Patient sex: M
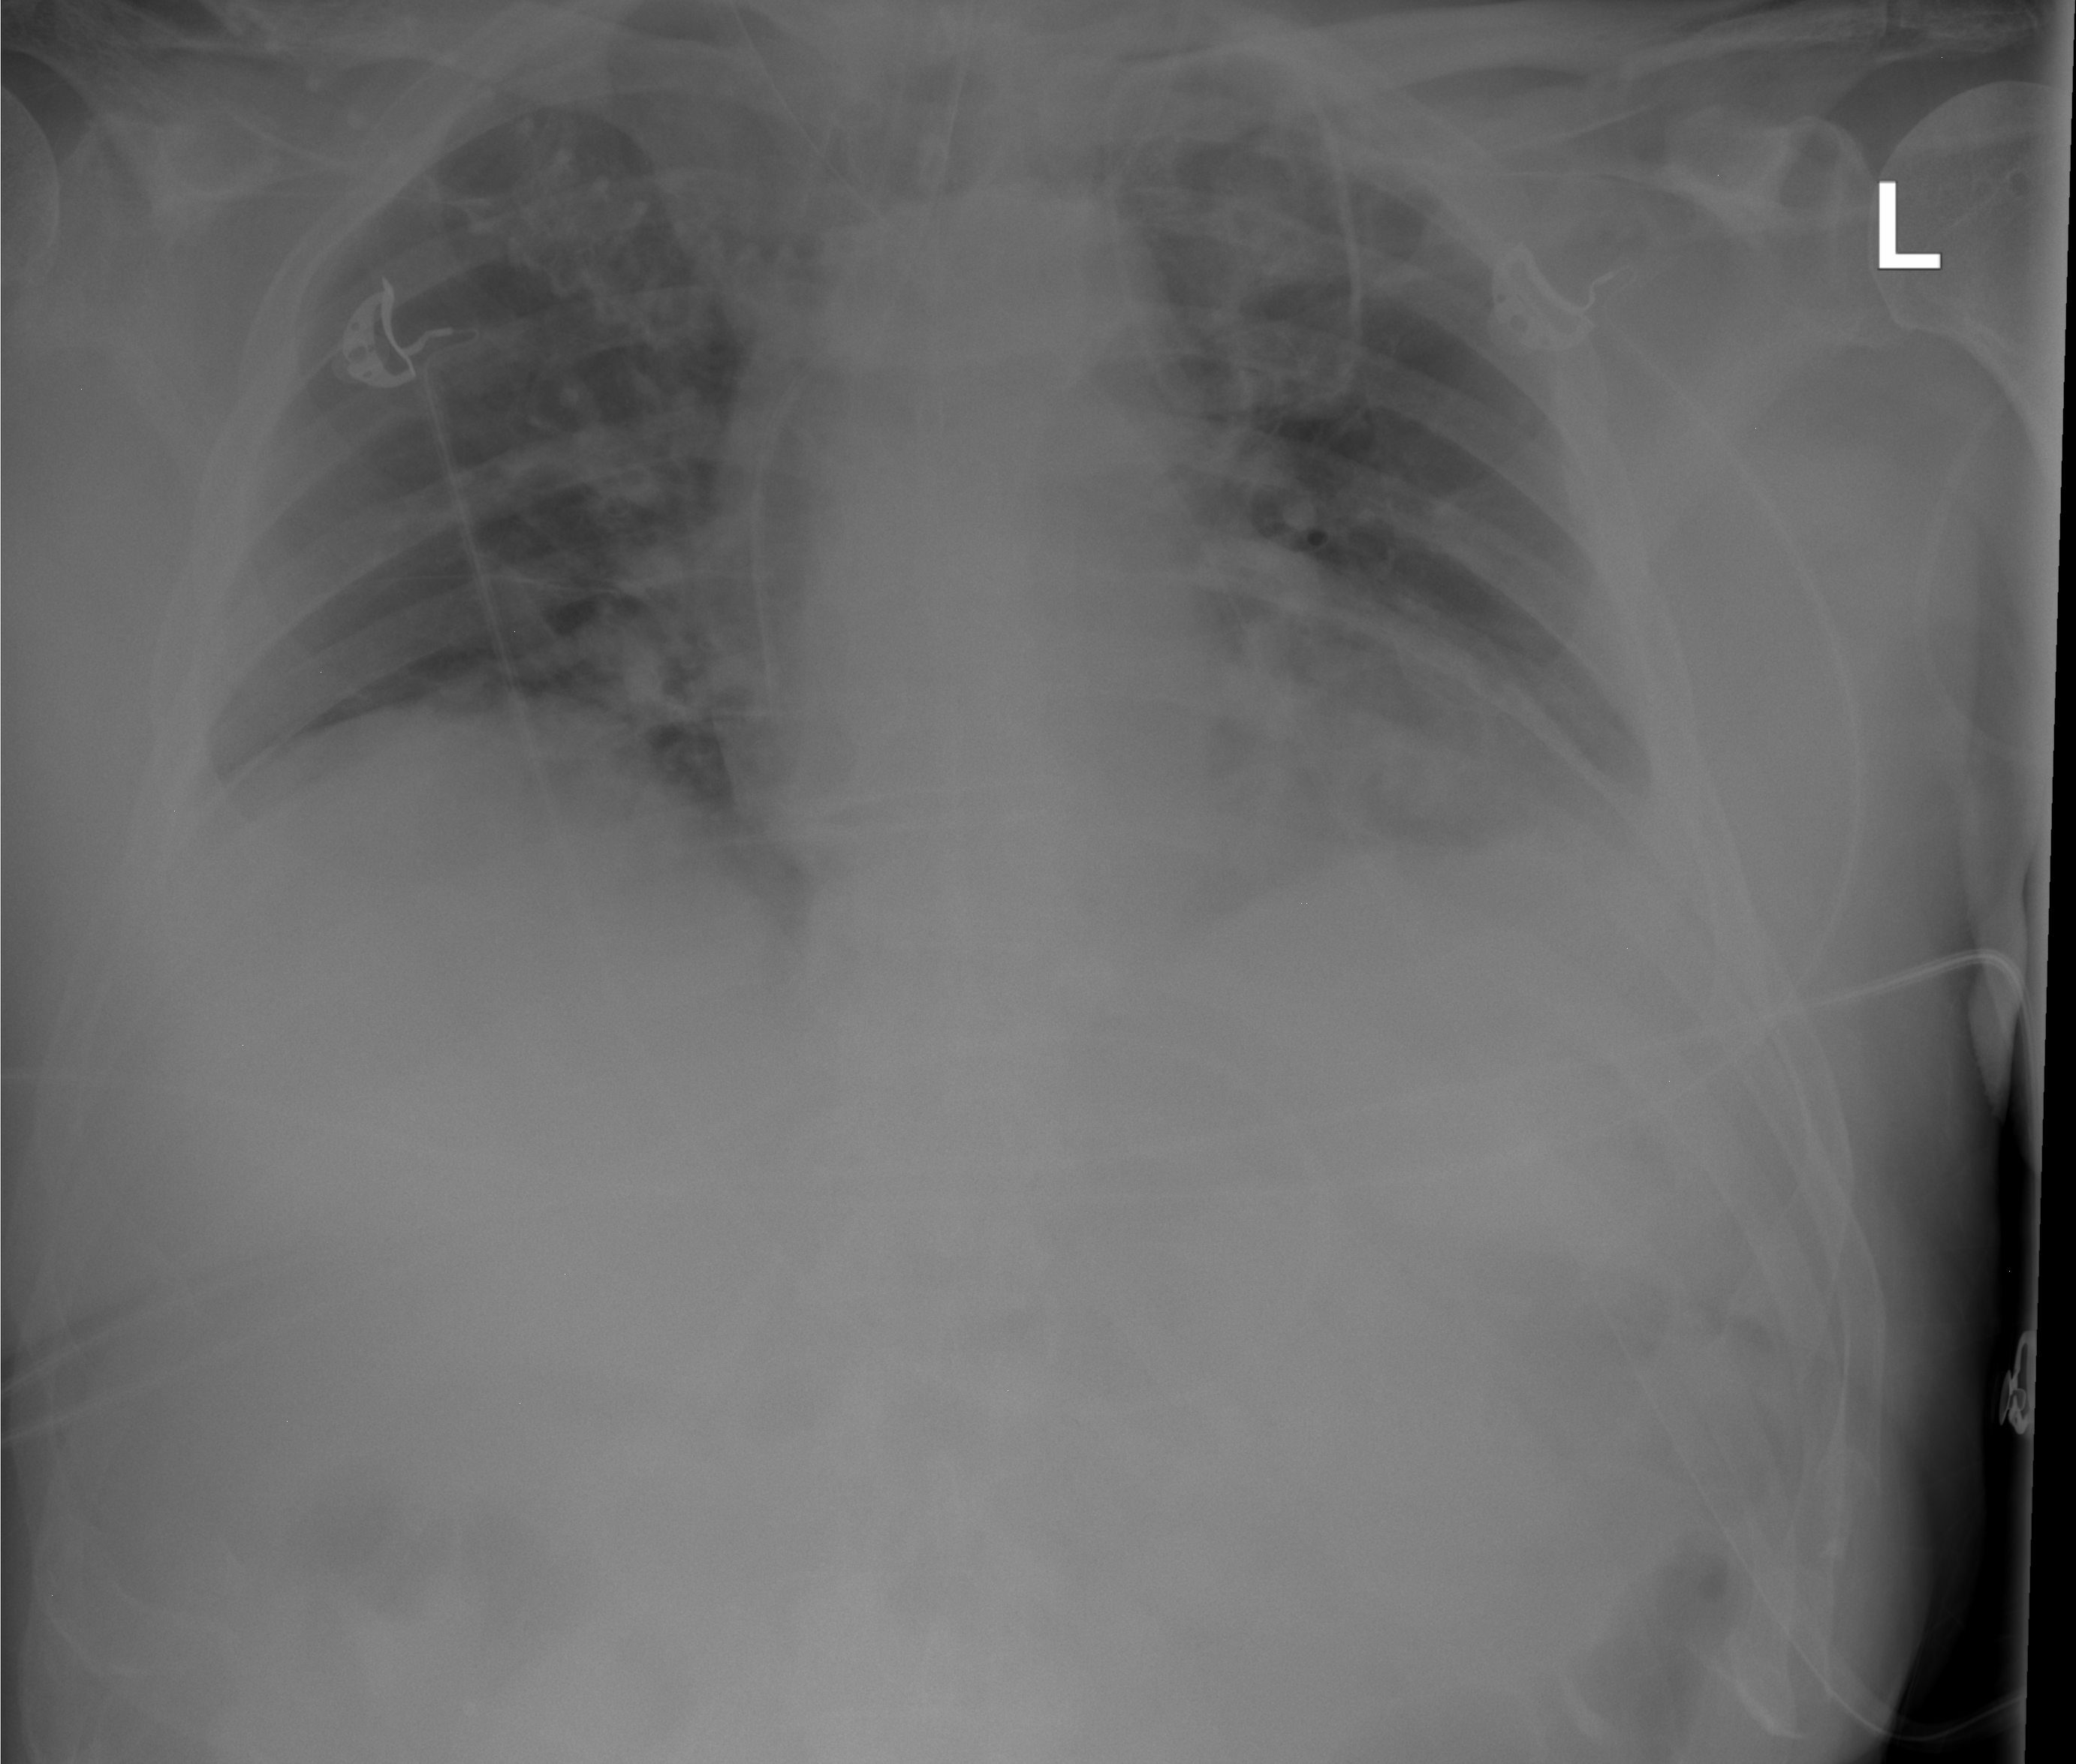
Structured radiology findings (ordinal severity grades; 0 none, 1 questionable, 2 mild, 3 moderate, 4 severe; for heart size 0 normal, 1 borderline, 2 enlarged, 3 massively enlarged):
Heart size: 2
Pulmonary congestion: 0
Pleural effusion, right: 0
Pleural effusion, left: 1
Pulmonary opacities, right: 0
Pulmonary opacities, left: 0
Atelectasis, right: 0
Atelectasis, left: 2